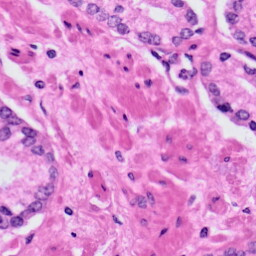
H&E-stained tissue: Prostate